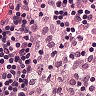
Metastatic tissue present: no